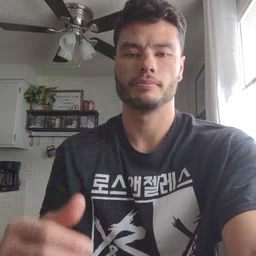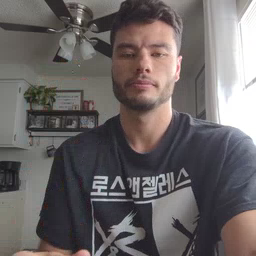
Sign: old